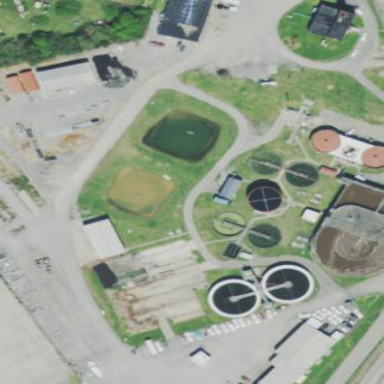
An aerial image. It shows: Wastewater plant.